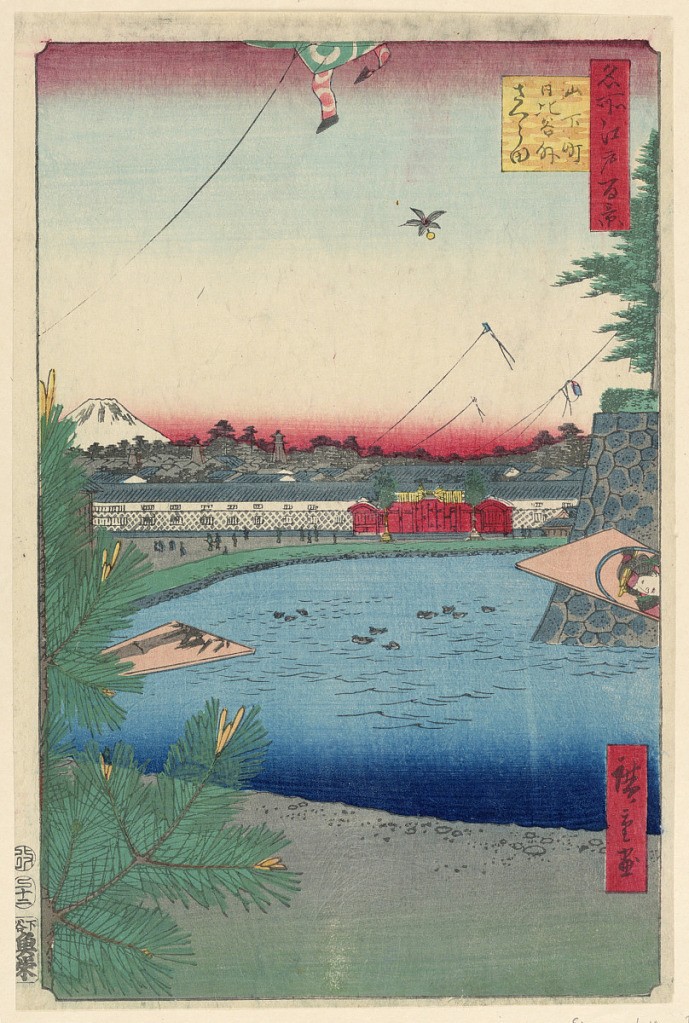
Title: Kite Scene
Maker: Ando Hiroshige, Japanese, 1797–1858
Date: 1797-1858
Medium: Woodblock print in colored ink on paper
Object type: Print
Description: The scenic view of the moat around the imperial palace shows kites flying in the air. Either side of the print are two kites; one is decorated with a bamboo shoot while the other had a portrait of a woman. Perhaps this is a new years print since Mount Fuji is entirely covered with snow.